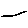
Label: line